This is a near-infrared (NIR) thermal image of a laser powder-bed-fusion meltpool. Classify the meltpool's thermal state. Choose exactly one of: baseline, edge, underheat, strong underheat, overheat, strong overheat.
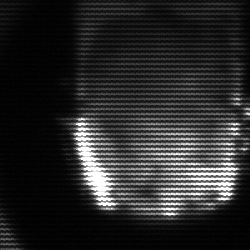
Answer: baseline